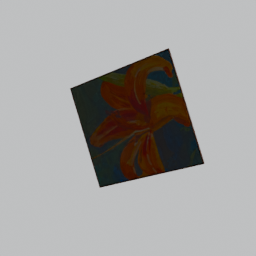
Label: decoration